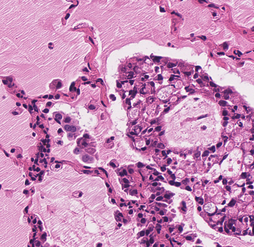
Tumor epithelial tissue: yes
Tumor-associated stroma tissue: yes
Normal tissue: yes